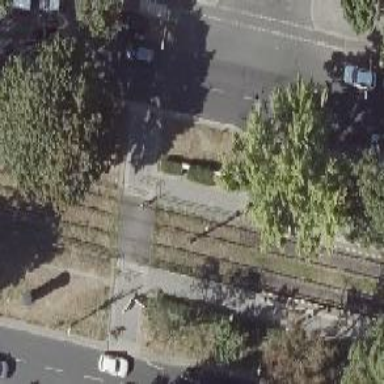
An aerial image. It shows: Tram crossing on the railway.